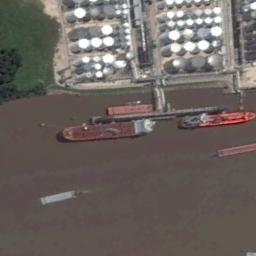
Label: ship